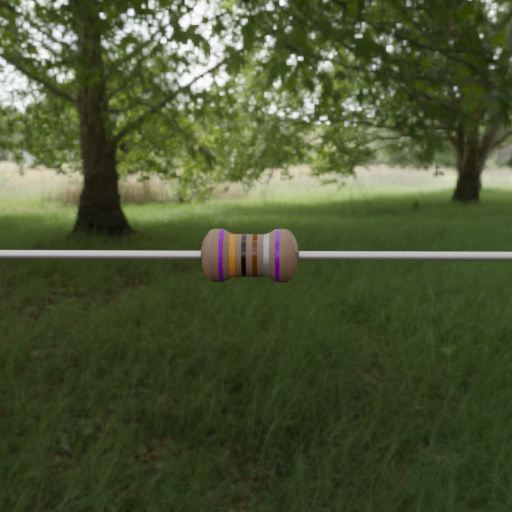
Resistor colour bands (in order): violet, orange, black, brown, silver, violet